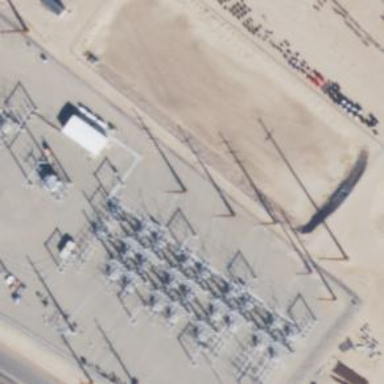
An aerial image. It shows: Switch for power supply.